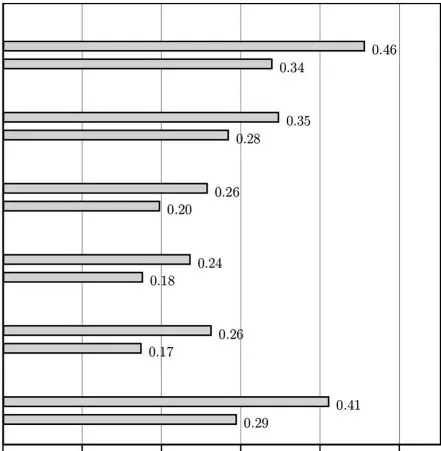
For each institutional level, we asked: "In general, to what extent do you believe the following authorities represent the best interests of the Congolese population?. " We then asked this question specifically related to these authorities' management of the COVID-19 crisis. N = 600.
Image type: pathology (immunostaining)